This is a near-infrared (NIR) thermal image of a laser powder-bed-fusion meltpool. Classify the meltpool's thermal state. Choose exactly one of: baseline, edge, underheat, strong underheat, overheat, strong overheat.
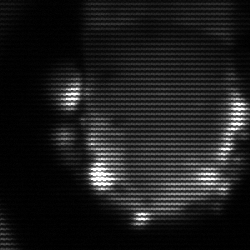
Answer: baseline